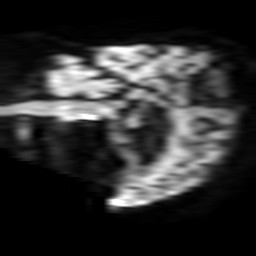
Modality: TRACE
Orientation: sagittal
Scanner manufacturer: philips
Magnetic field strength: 3 T
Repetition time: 3.339 s
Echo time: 0.076 s